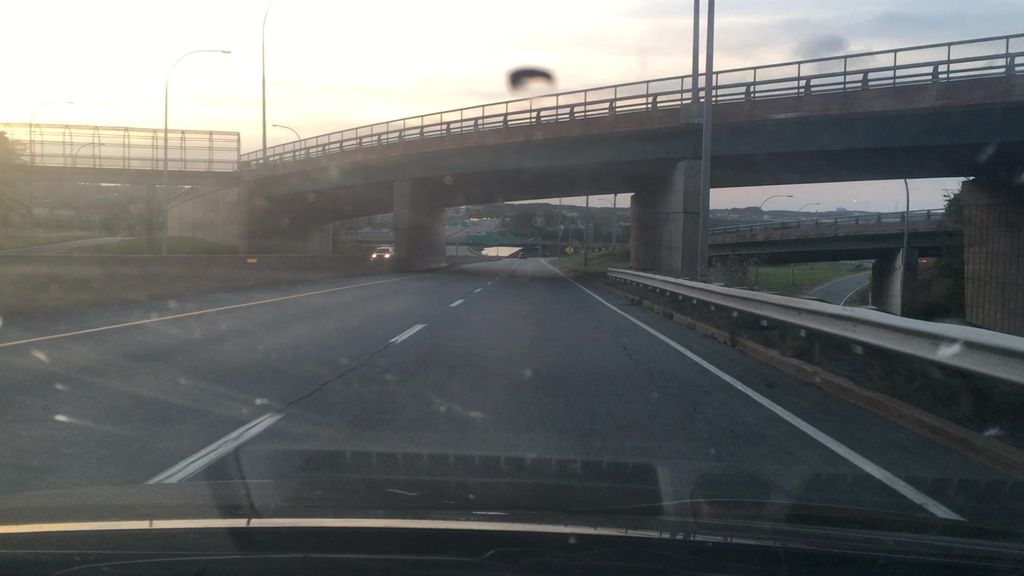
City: halifax